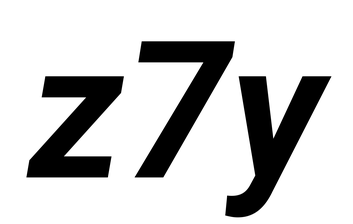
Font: Roboto-Italic_Bold_Italic